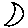
Label: moon